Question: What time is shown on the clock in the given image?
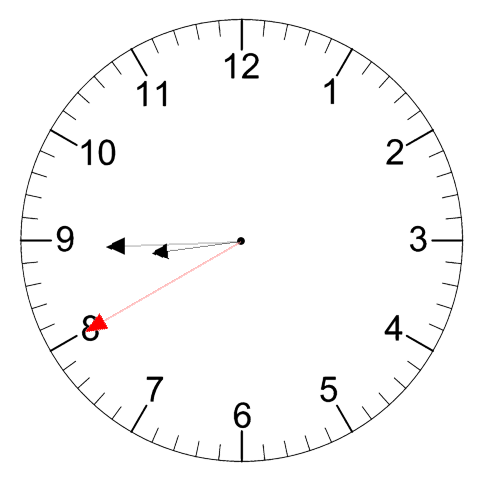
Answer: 08:44:40